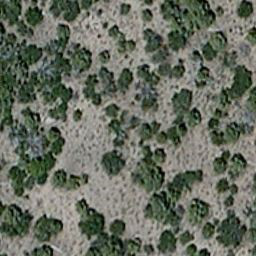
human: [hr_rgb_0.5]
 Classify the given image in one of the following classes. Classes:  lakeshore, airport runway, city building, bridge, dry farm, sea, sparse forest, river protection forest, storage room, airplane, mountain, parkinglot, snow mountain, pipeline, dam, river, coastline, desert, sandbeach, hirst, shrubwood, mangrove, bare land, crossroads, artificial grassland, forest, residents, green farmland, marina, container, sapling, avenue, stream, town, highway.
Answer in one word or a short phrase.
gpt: sparse forest